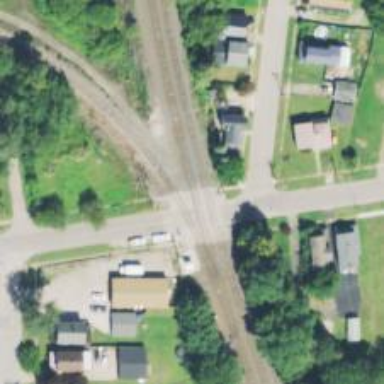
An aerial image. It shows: Crossing for the railway.